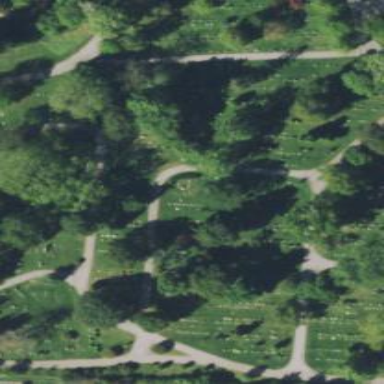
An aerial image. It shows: Cemetery.